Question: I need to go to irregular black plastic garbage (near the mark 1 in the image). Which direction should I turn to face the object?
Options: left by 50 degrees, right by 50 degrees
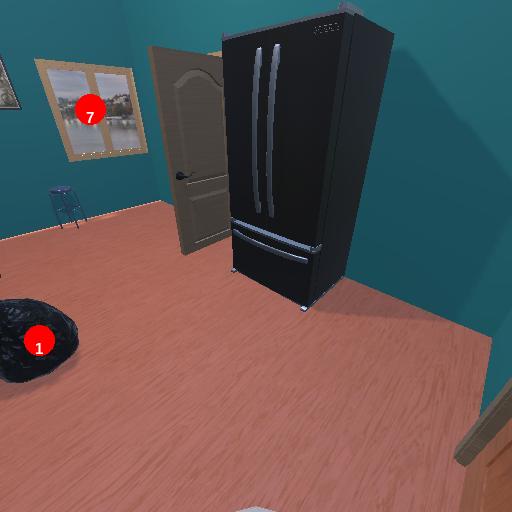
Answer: left by 50 degrees